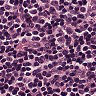
Metastatic tissue present: no